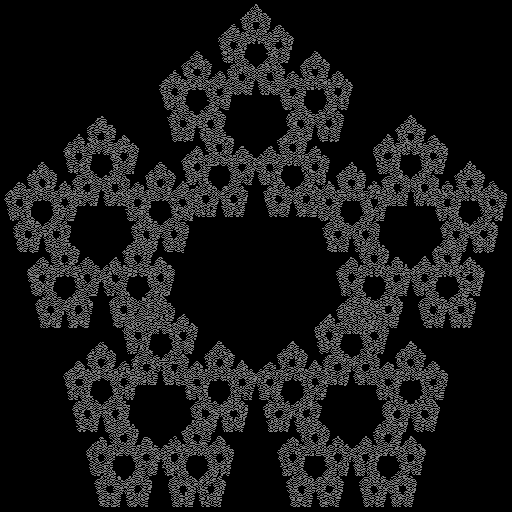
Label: sierpinski_pentagon